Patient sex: F
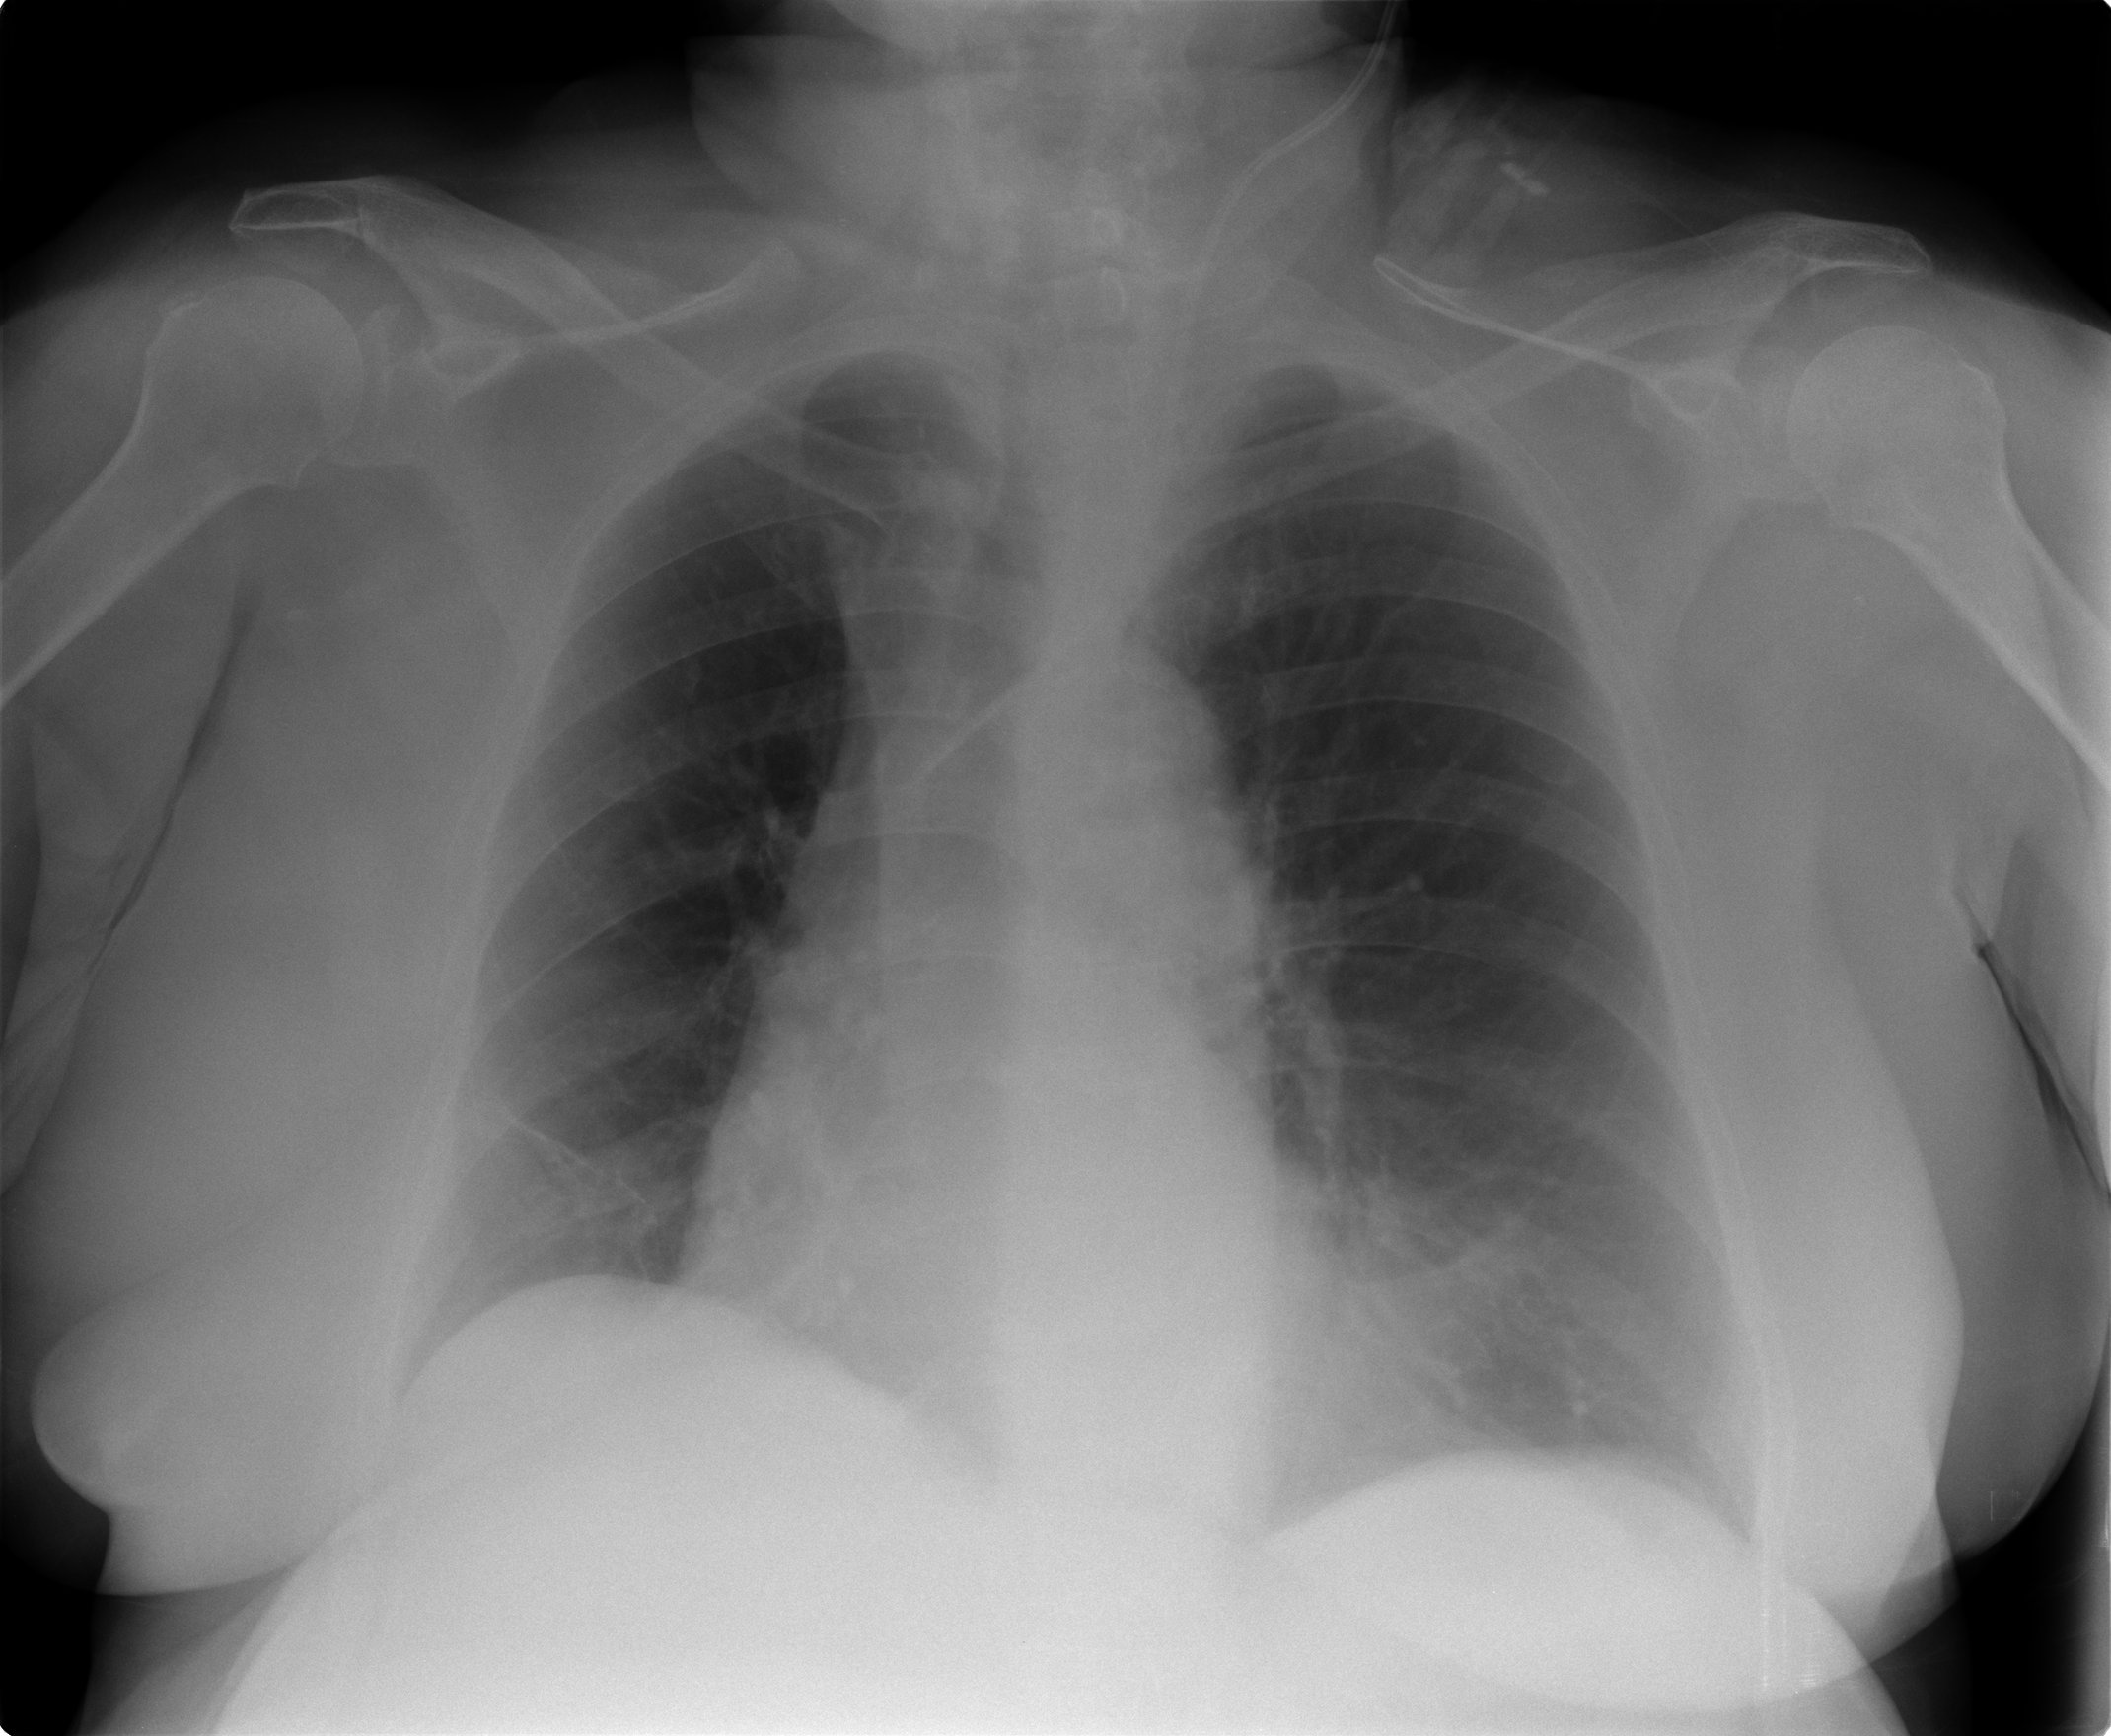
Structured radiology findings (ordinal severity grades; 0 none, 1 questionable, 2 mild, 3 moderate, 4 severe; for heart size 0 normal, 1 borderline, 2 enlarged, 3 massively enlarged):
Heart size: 0
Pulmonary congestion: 0
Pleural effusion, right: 0
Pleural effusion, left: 0
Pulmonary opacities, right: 0
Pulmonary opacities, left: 0
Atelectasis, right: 2
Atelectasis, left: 0